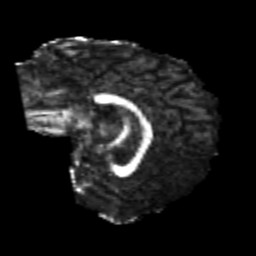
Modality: FA
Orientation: sagittal
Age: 26
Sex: female
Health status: healthy
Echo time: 0.074 s